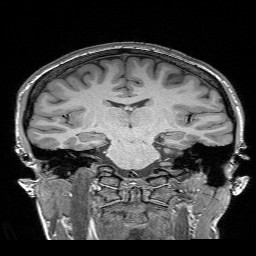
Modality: T1w
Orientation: sagittal
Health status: healthy
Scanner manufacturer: siemens
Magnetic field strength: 3 T